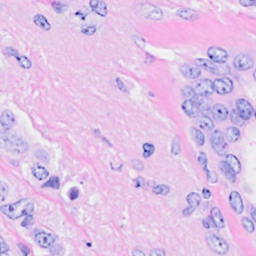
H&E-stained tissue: Breast